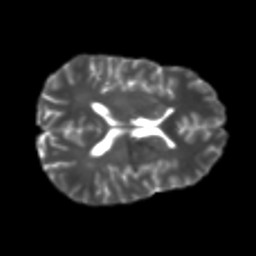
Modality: T2w
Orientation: axial
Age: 26
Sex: male
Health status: healthy
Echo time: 0.074 s